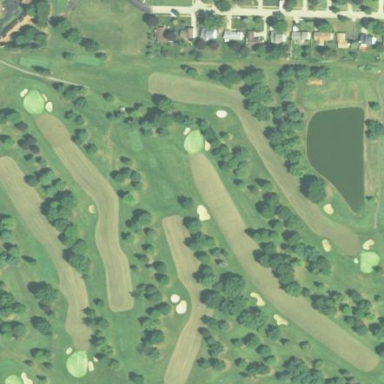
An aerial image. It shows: Golf course.